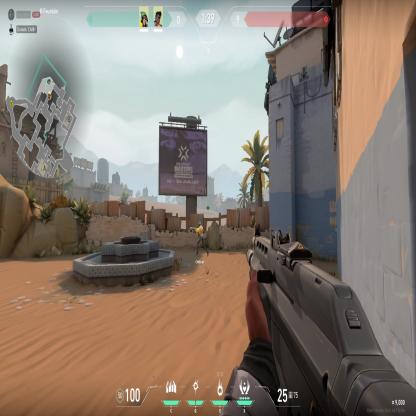
Label: teammate